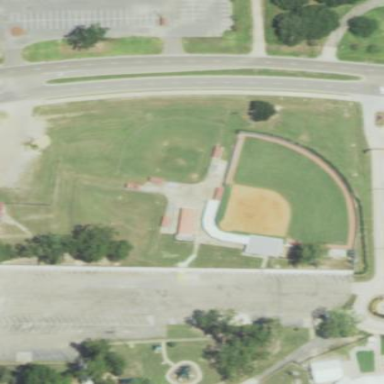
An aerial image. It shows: Softball pitch for leisure and sport activities.